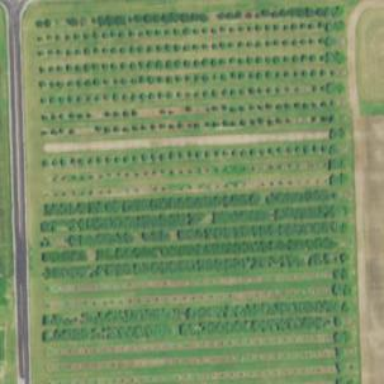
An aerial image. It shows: Orchard.